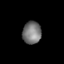
Tissue: skin
Cell type: Fibroblasts
Senescence score: 0.7108
Nuclear area (px): 411
Mean DAPI intensity: 118.599